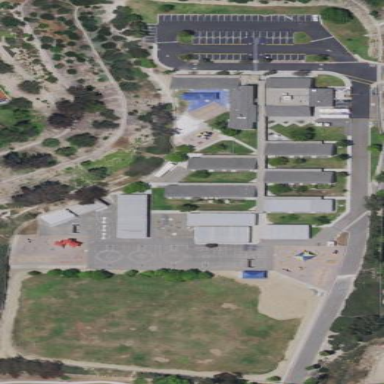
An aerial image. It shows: School.